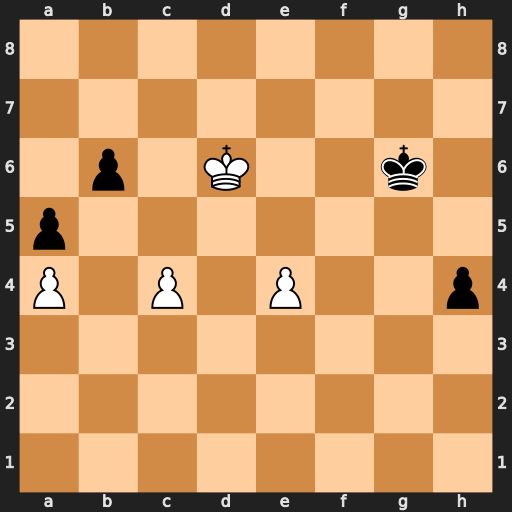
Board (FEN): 8/8/1p1K2k1/p7/P1P1P2p/8/8/8
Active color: w
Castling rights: -
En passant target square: -
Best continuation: e5 h3 e6